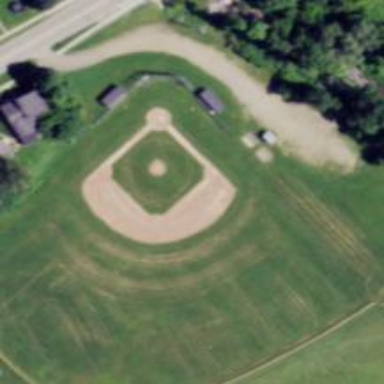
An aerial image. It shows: Baseball pitch for leisure land activities.